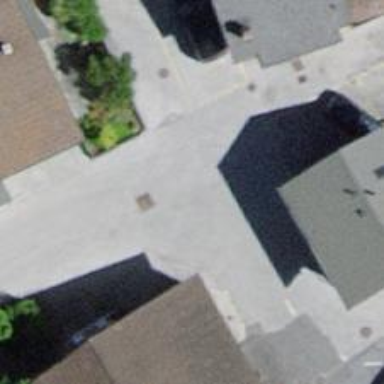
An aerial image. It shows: Residential road with asphalt surface and no sidewalks.